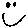
Label: smiley face